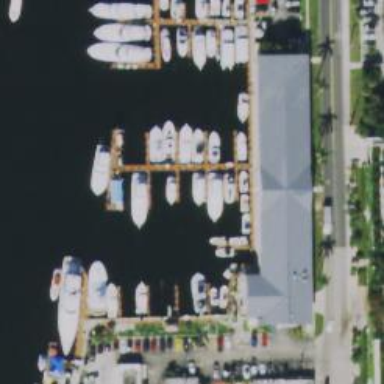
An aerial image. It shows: Marina on leisure land.